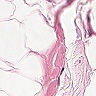
Metastatic tissue present: no